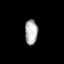
Tissue: prostate
Cell type: Myeloid cells
Senescence score: 0.7158
Nuclear area (px): 306
Mean DAPI intensity: 178.873